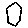
Label: hexagon